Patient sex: M
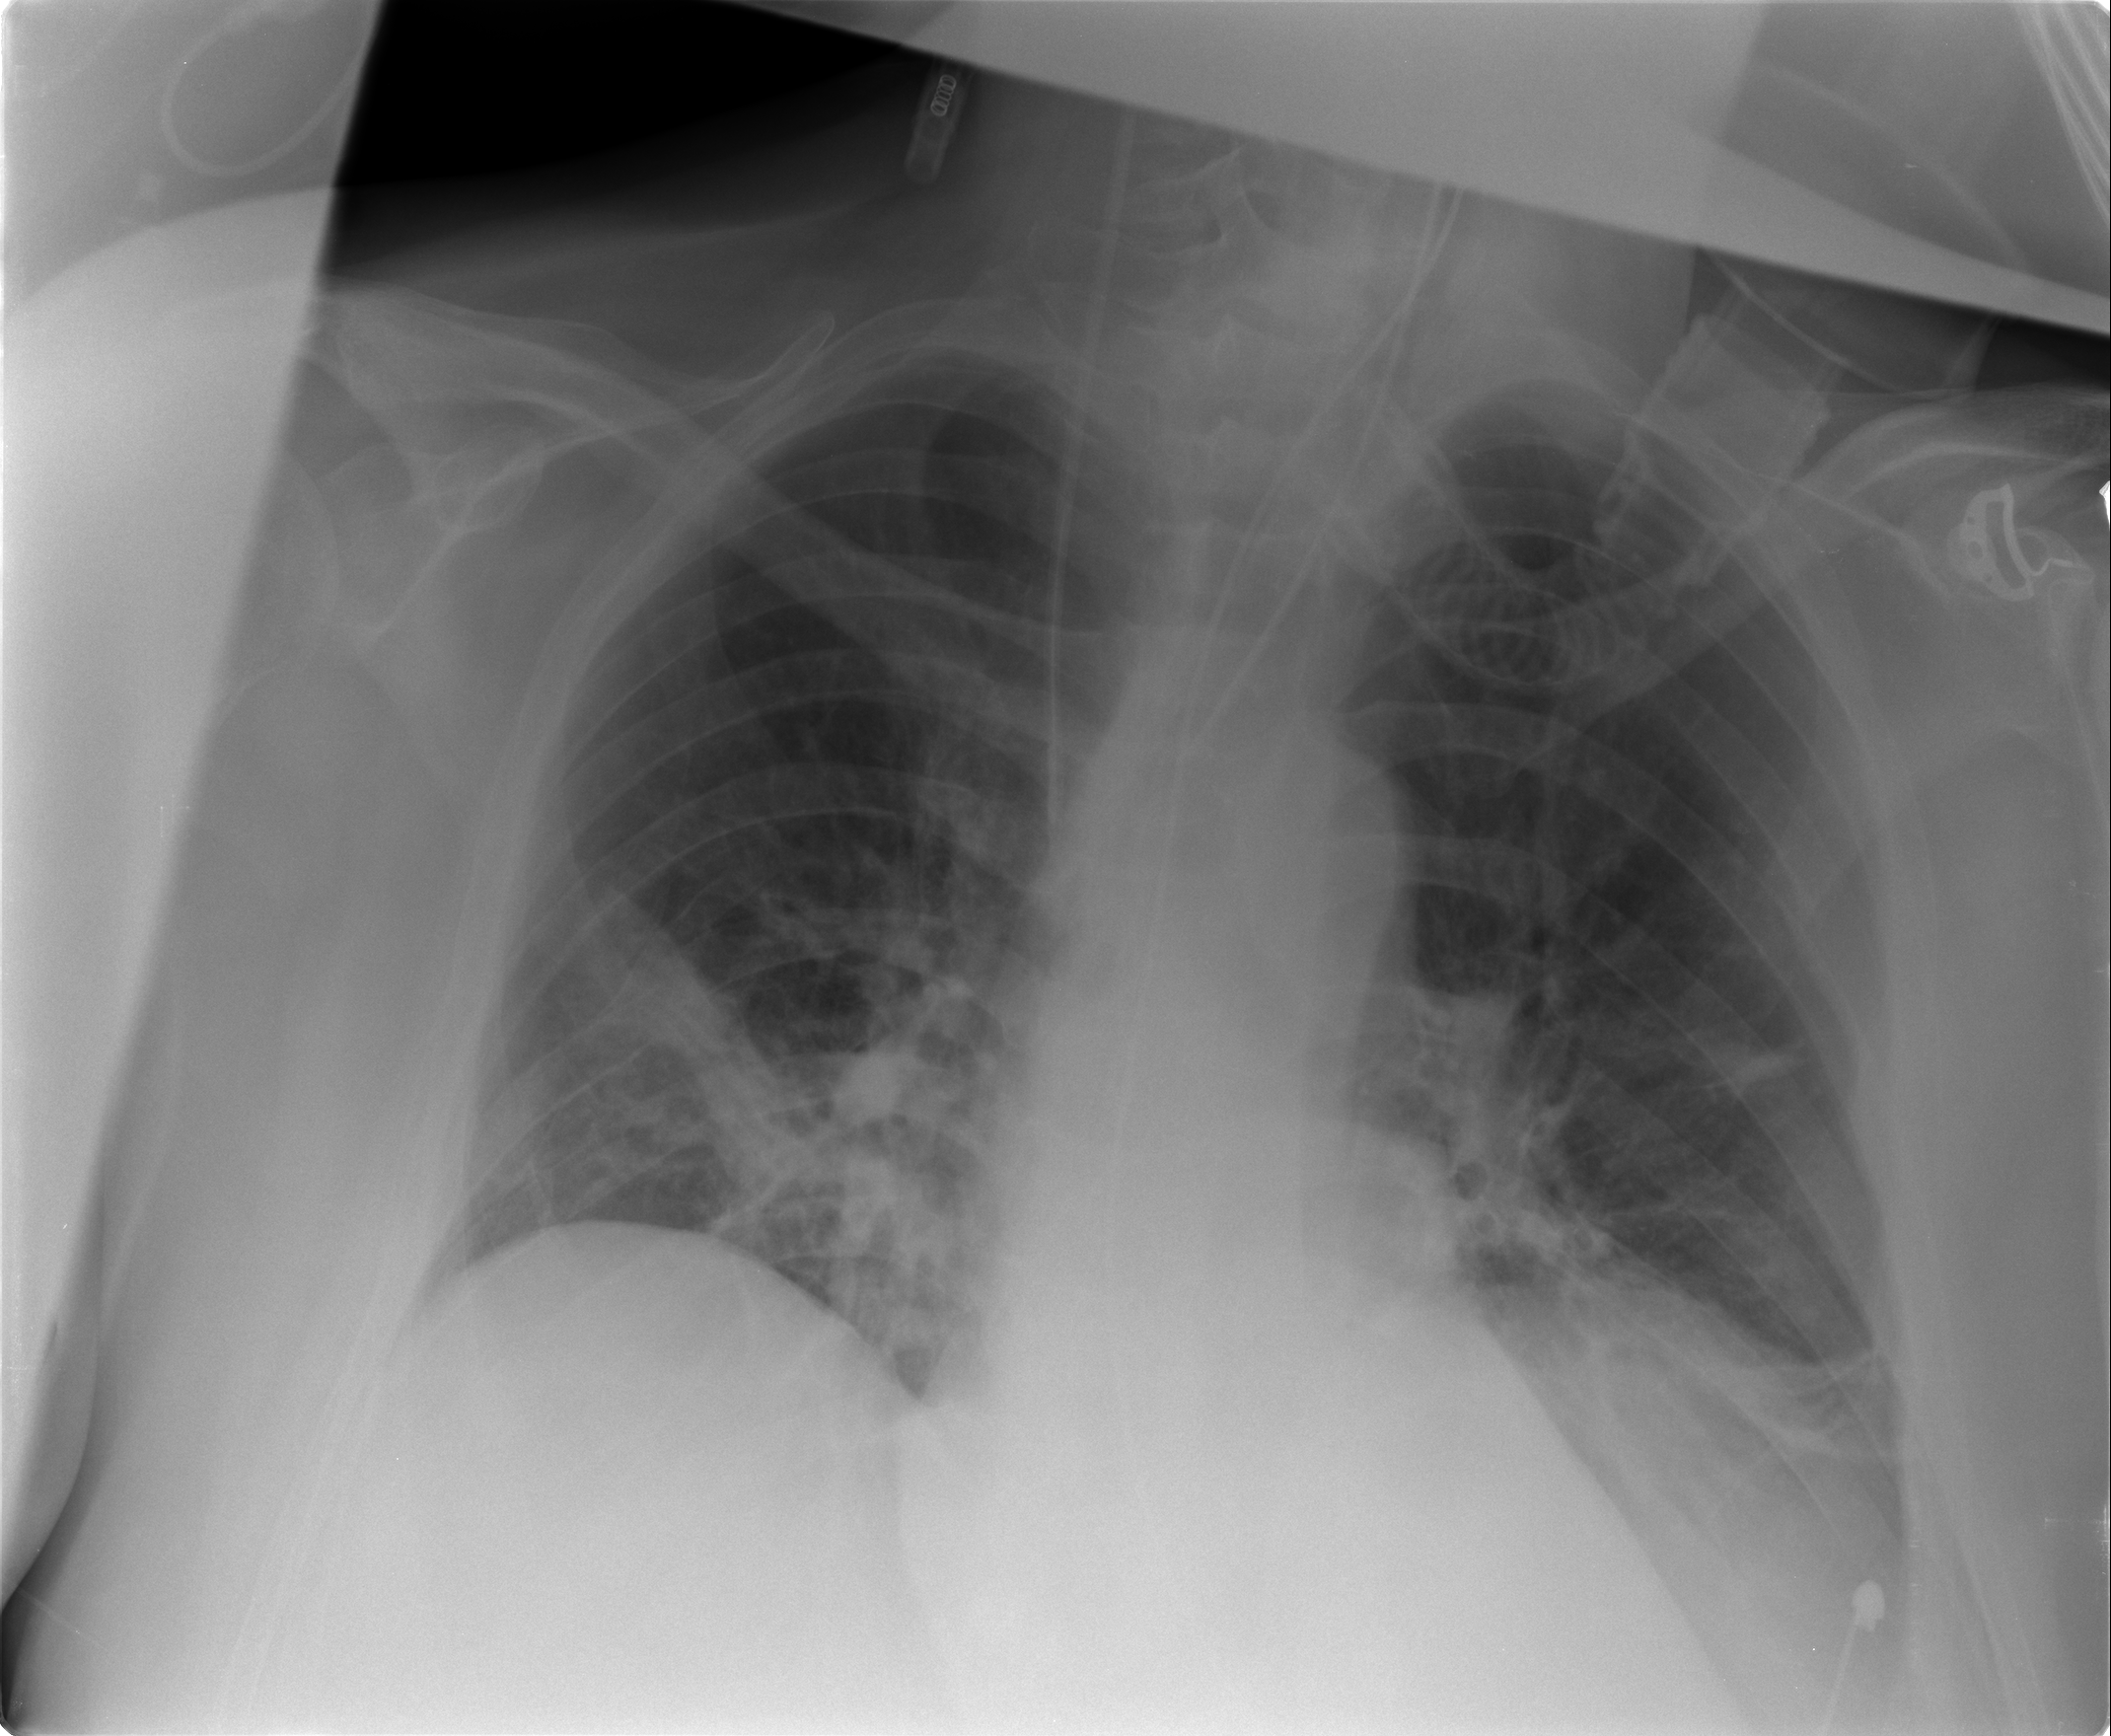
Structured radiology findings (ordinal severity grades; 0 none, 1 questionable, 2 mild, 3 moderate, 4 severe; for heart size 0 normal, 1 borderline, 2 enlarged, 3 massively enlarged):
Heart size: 0
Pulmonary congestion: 0
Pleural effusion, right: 0
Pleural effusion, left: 0
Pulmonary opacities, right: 2
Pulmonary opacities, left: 0
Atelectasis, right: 2
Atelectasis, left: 2